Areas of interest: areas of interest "Agricultural and Sideline Products Market"
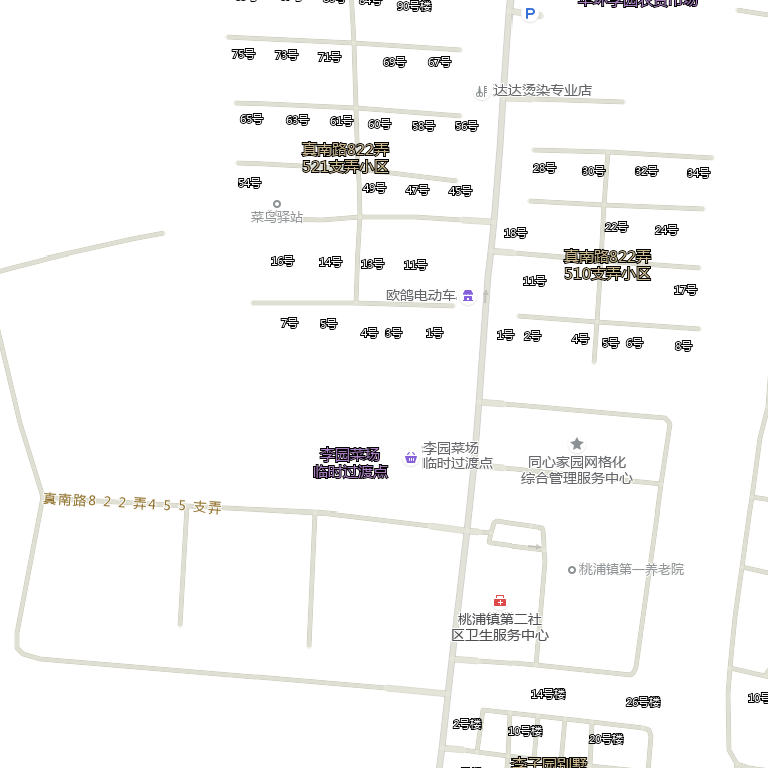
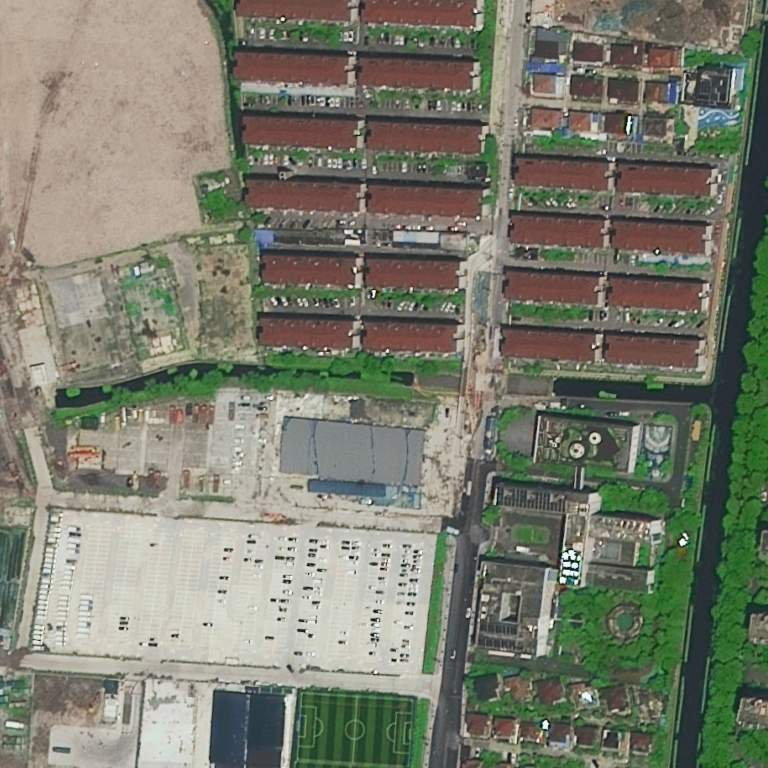